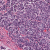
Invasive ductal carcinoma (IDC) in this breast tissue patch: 1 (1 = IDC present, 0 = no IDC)